Question:
Okay, so i have '<table>'
inside this there's '<tr>''s that defines these boxes above (the lightgrey/grey/yellow..)
Now i want to make so when you hover over a box, you a deletebutton will appear.
I have done this by inside each '<tr>' (inside each box) there's this:
'''
<td id="delPMicon<?php echo $id; ?>" style="display: none;">
<img src="images/removeWallComment.png">
</td>
'''
Then, i got this:
'''
$('[name=pm]').hover(function() {
var id = $(this).attr('id');
$('#delPMicon'+ id).show();
});
'''
name="pm" is the name of each '<tr>'.
This works fine, but when i mark over one of the boxes, it turns like how you see above. The content gets moved at left alittle and then this comes. I do not want this. I want it to be like the top of the image, and then when you mark over, there just comes an del button, without any changes on the table, and dont gets so ugly like you can see at above when i hover the other boxes gets smaller?
How can i do this?
Here's my '<tr>'
'''
<tr
<?php
if($type == "invitation"){
echo 'class="pmInvitation"';
}else{
echo $checkSeen; }?> id="<?php echo $id; ?>" name="pm">
<td class="alternating" style="padding:4px;">
<img border="0" class="image-xxsmall-border" src="images/profilePhoto/thumbs/<?php echo profilbild($bID); ?>" style="width: 44px; height: 48px;">
</td>
<td valign="top" style="padding-top:4px;padding:4px;" class="alternating">
<a href="profil.php?id=<?php echo $bID; ?>"><?php echo $name; ?></a>
<br />
<span title="forsendelses dato" class="GrayText"><?php get_time($date); ?>
<?php if(!(get_day_name_return($date) == "idag")){
echo "<br>". get_day_name_return($date); }?></span>
</td>
<td valign="top" style="padding-top:4px;padding:4px;" class="alternating">
</td>
<td valign="top" style="padding-top:4px;padding:4px;" class="alternating">
<a href="pm.php?read=<?php echo $id; ?>">
<?php echo $title; ?></a>
<br />
<span style="font-size: 11px; font-style: italic;">
<a href="pm.php?read=<?php echo $id; ?>">
<?php echo substr($msg, 0, 46); ?>..
</a>
</span>
</td>
<td style="padding-right:4px;padding:4px;" class="alternating">
<input class="cbPick" name="marks[]" type="checkbox" value="<?php echo $id; ?>">
</td>
<td id="delPMicon<?php echo $id; ?>" style="display: none;">
<img src="images/removeWallComment.png">
</td>
</td>
</tr>
'''
I even tried to remove the display: none of the #delPMicon, remove the img, and then on hover it should prepend the img, this works alittle, but the text in the middle and on the left gets moved to the left more, its like its to give some space for the delbutton, but there's plenty of space, of what i can see?
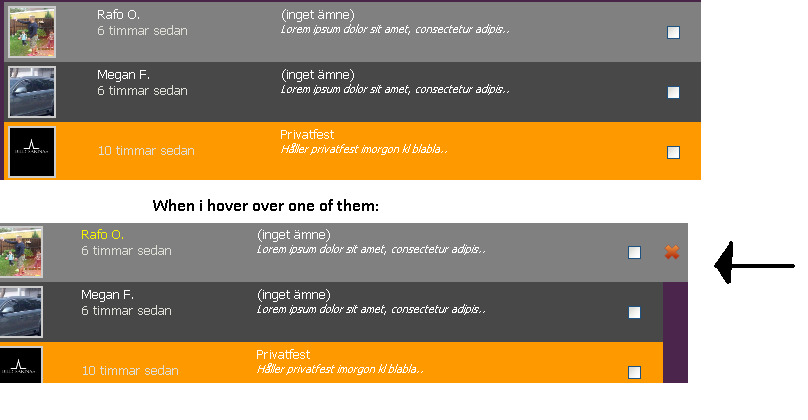
Answer: The problem is "display: none" makes the target element take up no space, and it's also not a good idea to put it on the table cell because that makes for partially-hidden columns. Instead, use "visibility: hidden;" and put it on the inside image, like this:
'''
<td>
<img src="images/removeWallComment.png" id="delPMicon<?php echo $id; ?>" style="visibility: hidden;">
</td>
'''
And then in your code, instead of "show()"ing the elements you'd set the visibility css, like below. You are also missing your hover out handler, so I've included it below too.
'''
$('[name=pm]').hover(function() {
var id = $(this).attr('id');
$('#delPMicon'+ id).css('visibility', 'visible');
}, function() {
var id = $(this).attr('id');
$('#delPMicon'+ id).css('visibility', 'hidden');
});
'''
Also, consider reading up on HTML and jQuery coding styles and best practices. You are doing a lot of things in your code that are considered stylistically sloppy/ugly because they make your code more bug-prone and a lot harder to maintain.